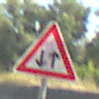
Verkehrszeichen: Gegenverkehr
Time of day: MorningAfternoon
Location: Outdoor (Nature)
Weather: PartlyCloudy
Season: NotSpecified
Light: Natural